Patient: sex M, age 21
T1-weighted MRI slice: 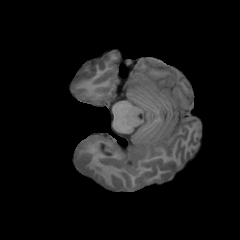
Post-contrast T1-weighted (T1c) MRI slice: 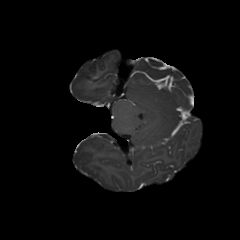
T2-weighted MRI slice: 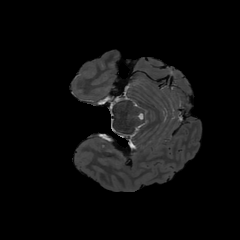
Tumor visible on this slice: no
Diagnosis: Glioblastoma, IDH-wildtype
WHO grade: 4